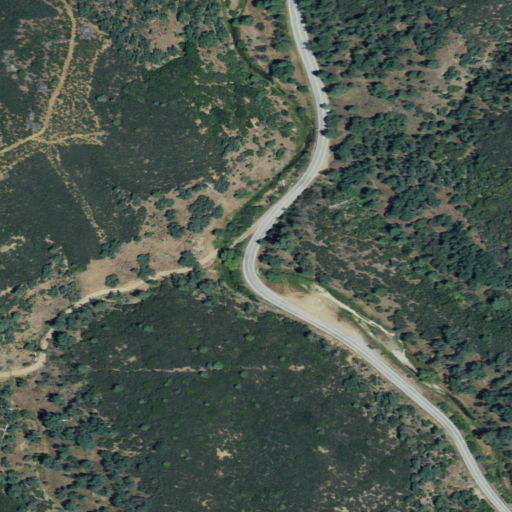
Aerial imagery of valley in California named Horsethief Canyon containing shrub, grassland, mixed forest, open development, and low intensity development